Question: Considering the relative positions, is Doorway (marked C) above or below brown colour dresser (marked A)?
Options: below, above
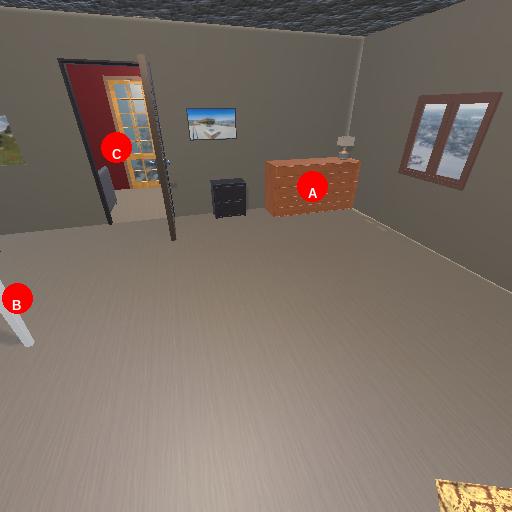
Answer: below